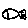
Label: fish